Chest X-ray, PA view. Patient: 24 years old, sex F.
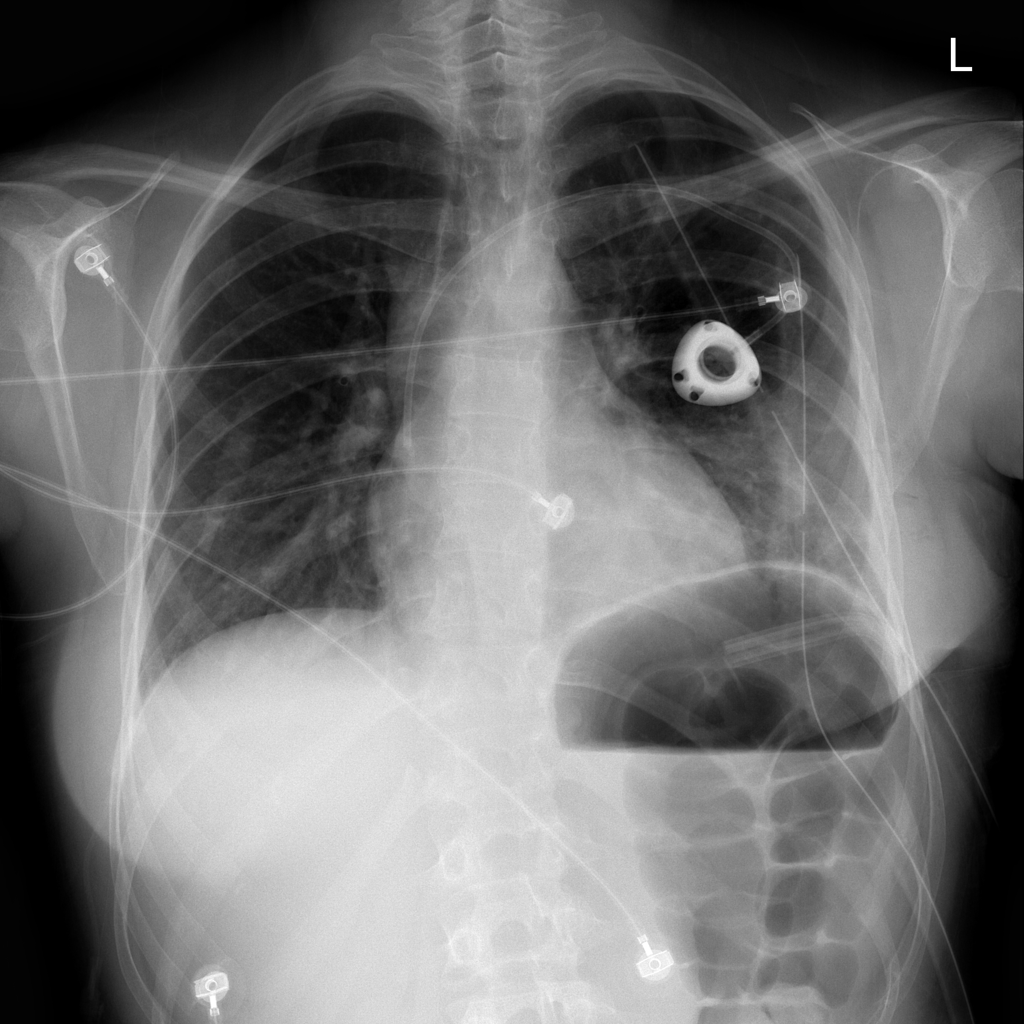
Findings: Atelectasis